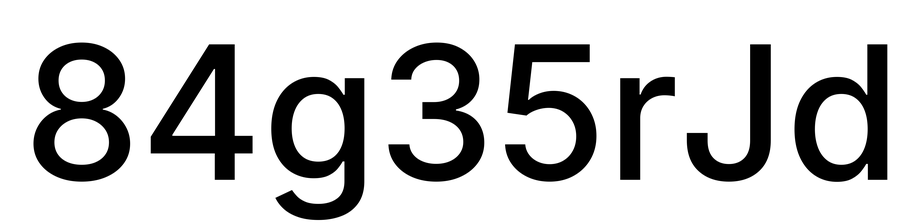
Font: Inter_Medium